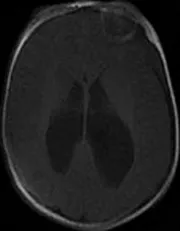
Full body magnetic resonance imaging scan at presentation:. Axial T1-weighted image, and ,coronal T2-weighted image showing hydrocephalus.
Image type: radiology (mri)